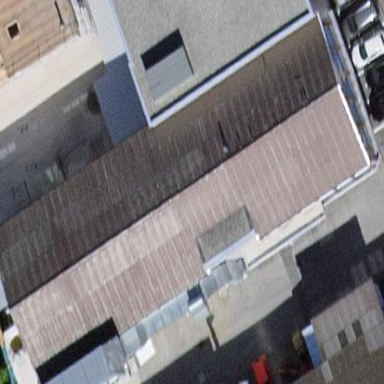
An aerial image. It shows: Commercial building.